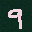
Label: 9